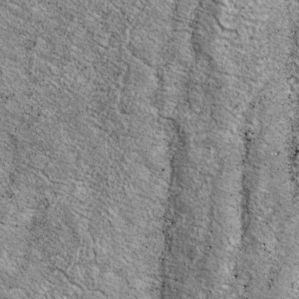
Label: non_frost